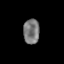
Tissue: skin
Cell type: Epithelial cells
Senescence score: 0.2755
Nuclear area (px): 399
Mean DAPI intensity: 119.652